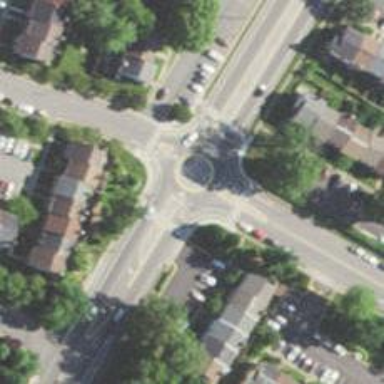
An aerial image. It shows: Secondary road with asphalt surface leading to roundabout.